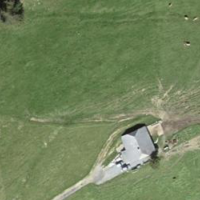
EUNIS habitat code: 24
Species observed at this site:
Omocestus viridulus
Pseudochorthippus parallelus
Psophus stridulus
Arcyptera fusca
Chorthippus biguttulus
Euthystira brachyptera